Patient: sex F, age 47
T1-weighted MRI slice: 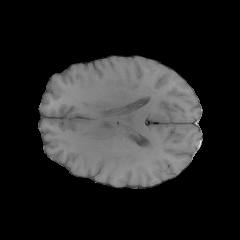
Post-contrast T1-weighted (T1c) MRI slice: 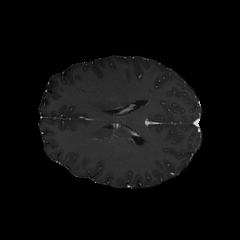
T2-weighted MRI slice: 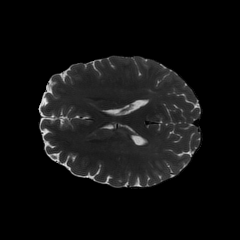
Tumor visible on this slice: no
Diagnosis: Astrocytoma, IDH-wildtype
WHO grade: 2